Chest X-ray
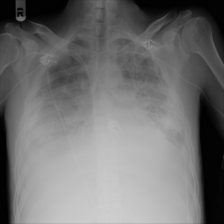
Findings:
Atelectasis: negative
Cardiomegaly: negative
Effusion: negative
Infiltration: positive
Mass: negative
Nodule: negative
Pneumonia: negative
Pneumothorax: negative
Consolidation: positive
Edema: negative
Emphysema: negative
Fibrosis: negative
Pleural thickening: negative
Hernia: negative